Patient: sex M, age 64
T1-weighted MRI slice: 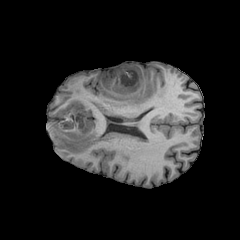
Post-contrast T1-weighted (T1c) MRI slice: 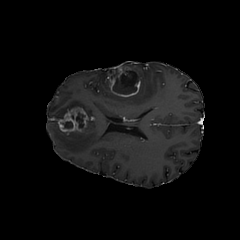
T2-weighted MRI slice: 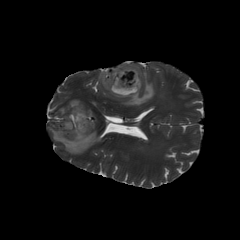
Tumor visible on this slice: yes
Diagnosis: Glioblastoma, IDH-wildtype
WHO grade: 4